Question: I Netbeans when I run my program it shows my buttons like this:

Left side is how it should look. Right hand side is how it's showing up when I run the file. anyone know what's happening and how to fix it?
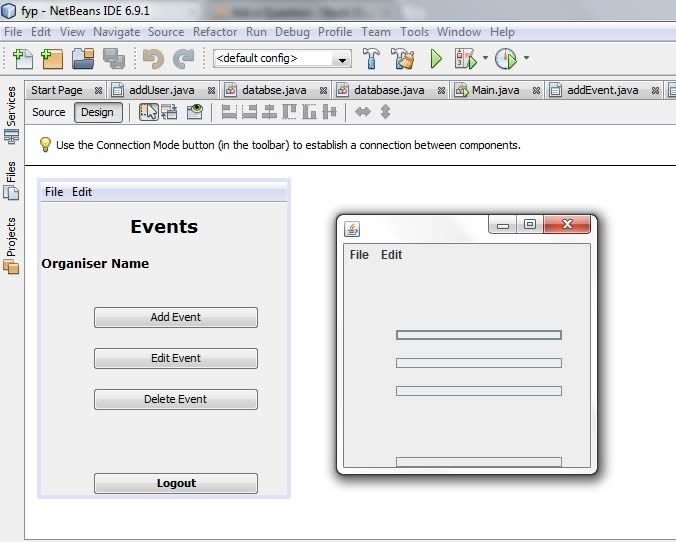
Answer: after doing a clean and build project the problem has disappeared. It must just be a cache type of thing as many of my labels started to do this aswell.